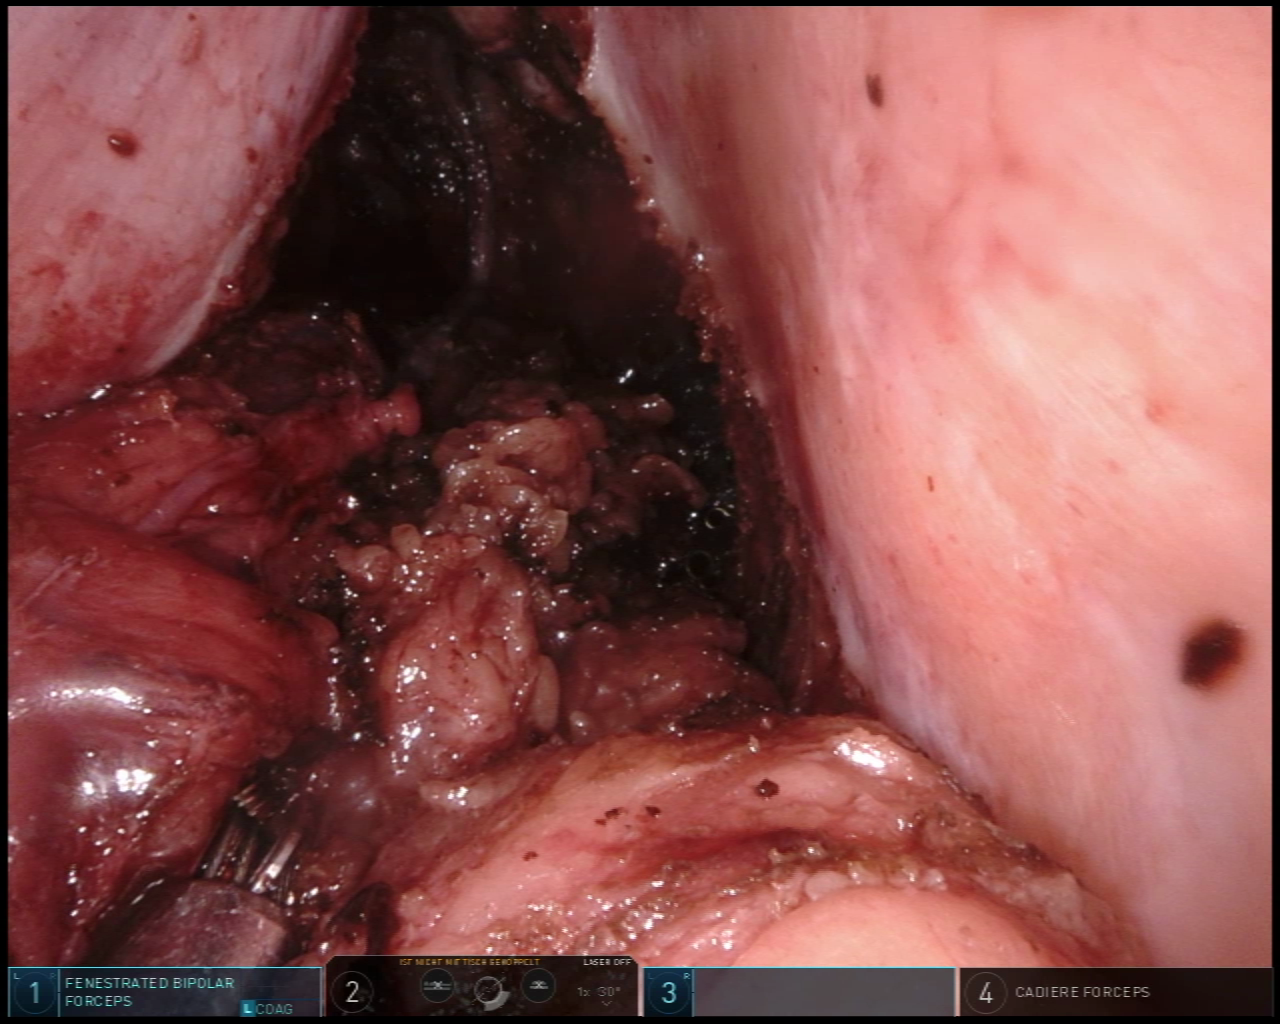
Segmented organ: vesicular_glands
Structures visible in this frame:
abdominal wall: no
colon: no
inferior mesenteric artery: no
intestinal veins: no
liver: no
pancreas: no
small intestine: no
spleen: no
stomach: no
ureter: no
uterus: no
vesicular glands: yes